Question: I am facing a problem to display cell selected image with the height, which is higher than the cell height.
Here is the sample:

So here, my cell height is 44 but the selected cell background image height is 50.
I have tried to set the cell selected background image and also by adding new image view to cell as subview. But the doing so that cell getting selected and image is getting scale to fill with the size of cell height. So that arrow appears inside the cell and image gets squeezed.
Second methodology with I tried was separating the arrow image using a button, but that option also not worked for me.
If I go with this methodology, than that button is not getting displayed. Here, I think that part is getting overlapped by the next row of the table view.
Please suggest me how to solve this scenario.
Thanks in advance.
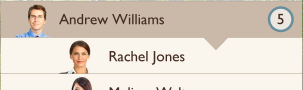
Answer: Thanks for all your responses. I have solve that problem and the code is here:
'''
- (id)initWithStyle:(UITableViewCellStyle)style
reuseIdentifier:(NSString *)reuseIdentifier
{
self = [super initWithStyle:style reuseIdentifier:reuseIdentifier];
if (self) {
// Initialization code
[self setClipsToBounds:NO];
// selected background image view
if (self.selectedBgImageView == nil) {
// w 302 : h 50
self.selectedBgImageView = [[UIImageView alloc]
initWithFrame:CGRectMake(0, -5, 302, 50)];
}
[self.selectedBgImageView setContentMode:UIViewContentModeScaleToFill];
[self.contentView addSubview:self.selectedBgImageView];
}
- (void)setSelected:(BOOL)selected animated:(BOOL)animated
{
[super setSelected:selected animated:animated];
// Configure the view for the selected state
// child count label
[self.childCountLabel setBackgroundColor:
[UIColor colorWithPatternImage:
[UIImage imageNamed:@"btn_contacts_network_total"]]];
// selected background image view
if (self.indentationLevel % 2 == 0) {
[self.selectedBgImageView setImage:
[UIImage imageNamed:@"img_contacts_network_expand_box_tier1"]];
}
else {
[self.selectedBgImageView setImage:
[UIImage imageNamed:@"img_contacts_network_expand_box_tier2"]];
}
[self.selectedBgImageView setContentMode:UIViewContentModeScaleToFill];
// [self.con:selectedBgImageView];
}
'''
There I found that setting frame was a problem, i don't know the reason for such odd calculation for frame origin. But somehow it worked for me and it worked perfectly as per requirement.
If anyone knows reason behind this behavior please guide me.